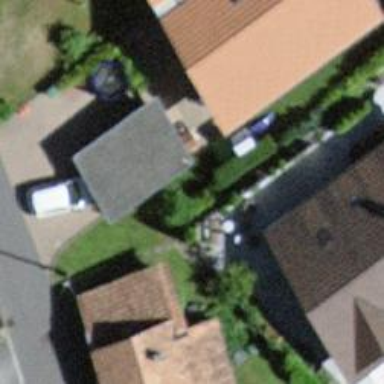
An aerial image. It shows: Garage.